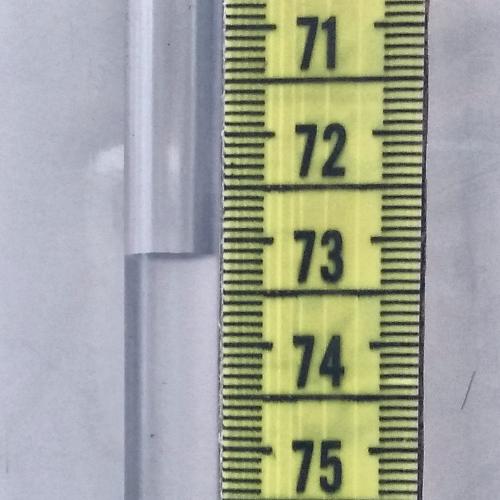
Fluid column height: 73.1 cm